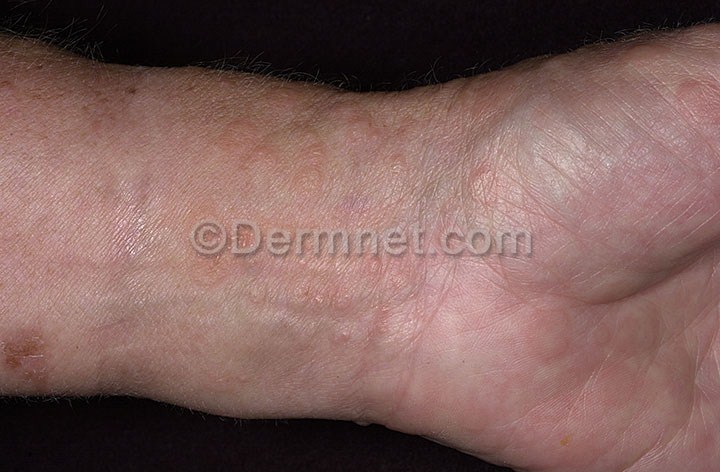
Disease: Vasculitis Photos